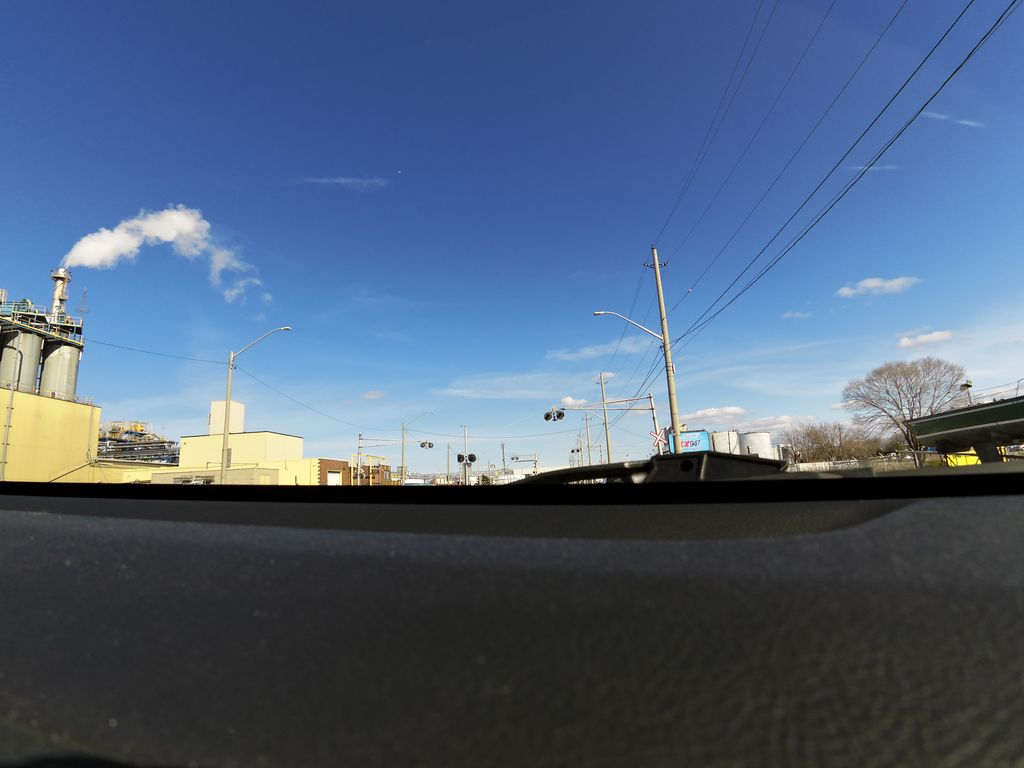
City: hamilton